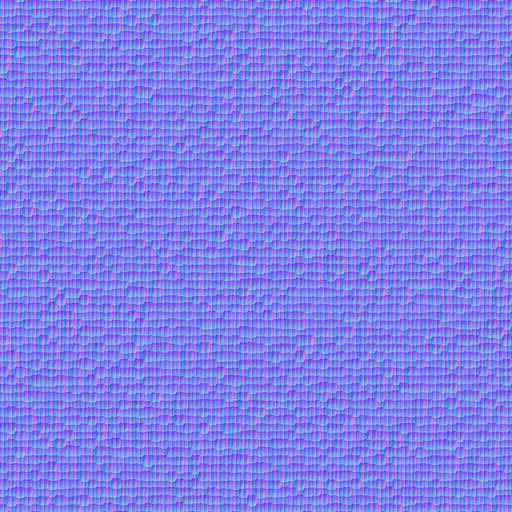
blue fabric towel weave wool woven